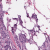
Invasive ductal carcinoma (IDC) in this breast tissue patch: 1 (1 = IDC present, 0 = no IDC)